Interaction volume radius: 10 \u00c5
Interaction volume height: 35 \u00c5
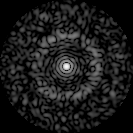
Disorder parameter: 0.8341